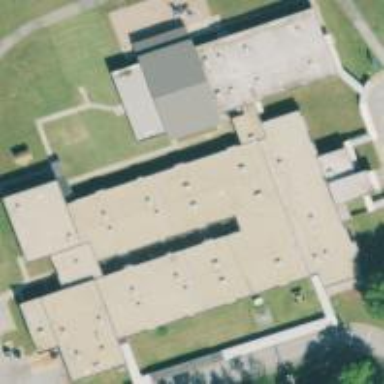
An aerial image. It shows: School building.